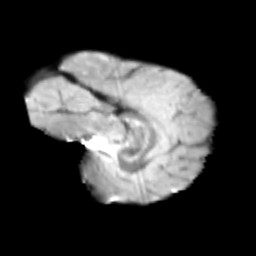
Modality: T2w
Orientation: sagittal
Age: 13
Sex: female
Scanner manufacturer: siemens
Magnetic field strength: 3 T
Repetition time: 3.8 s
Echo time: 0.07 s